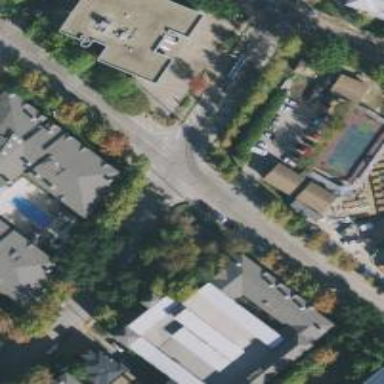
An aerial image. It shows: Tertiary road with separate sidewalks. The road has embedded tram rails.